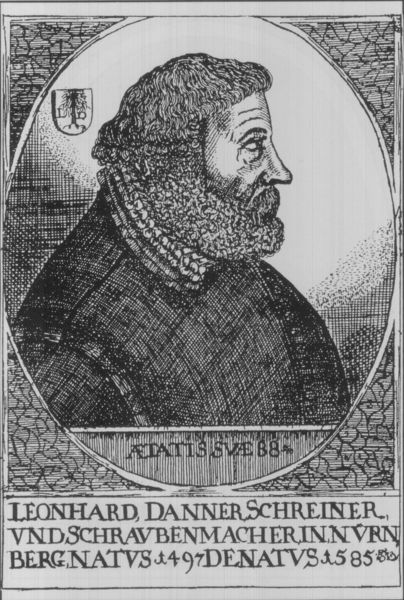
Titel: Bildnis des Leonhard Danner (Tanner, Thanner)
Institution: (Seriendruck)
Schlagwörter: baum, dunkel, gemälde, mann, umhang, weiß, frisur, grau, haar, hell, holz, mund, nase, profil, schwarz, stirn, zeichnung, blick, bart, jacke, augen, bibel, falten, gesicht, kragen, mensch, rahmen, vollbart, bildnis, herr, portrait, porträt, kirche, auge, haare, mantel, spitzen, blatt, locken, renaissance, schulter, kreis, oval, rund, holzschnitt, schrift, furchen, grafik, graphik, white, black, dick, hair, nose, inschrift, brauen, deutsch, wange, jahreszahl, name, schild, alter, unterschrift, medaillon, religion, druck, schwarzweiss, schraffur, radierung, stich, titel, text, bürger, krause, wappen, handwerk, handwerker, schreiner, wood, runzeln, man, wams, kupferstich, etching, beard, saint, schraffierung, raster, nürnberg, person, latein, lid, seriendruck, stimmer, leonard, druc, latin, brat, konterfei, schwarzeiß, block, leonhard, 88, 1558, 1585, potriat, 1497, etch, danner, leonhard danner, stinner, leonhard danner schreiner, schraubenmacher